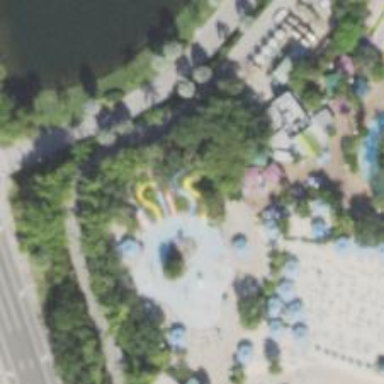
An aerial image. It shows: Water slide attraction.